Field crop: maize
Growth stage: 1
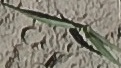
Species: sorghum